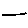
Label: line